Brain MRI, t2w sequence, axial 2D slice.
Patient: age 37, sex M, weight 90 kg, height 1.9 m
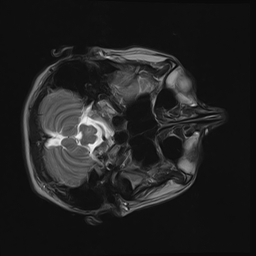